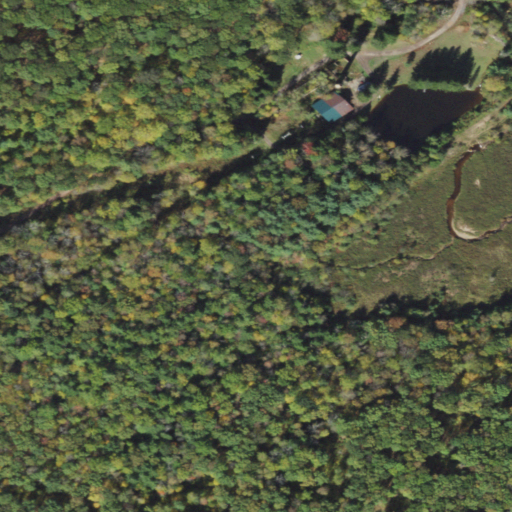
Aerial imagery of valley in Pennsylvania named Negro Hollow containing deciduous forest, mixed forest, evergreen forest, open water, and open development